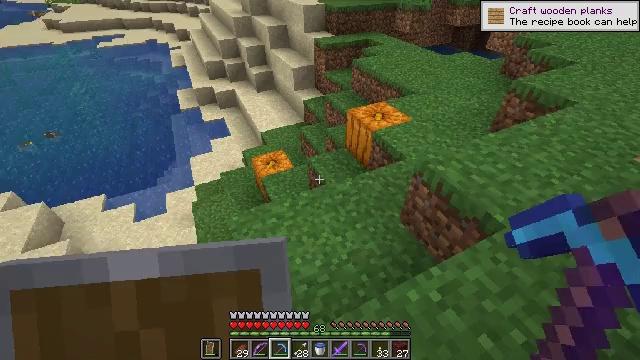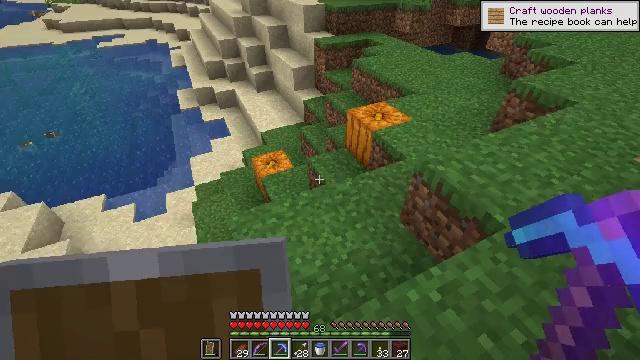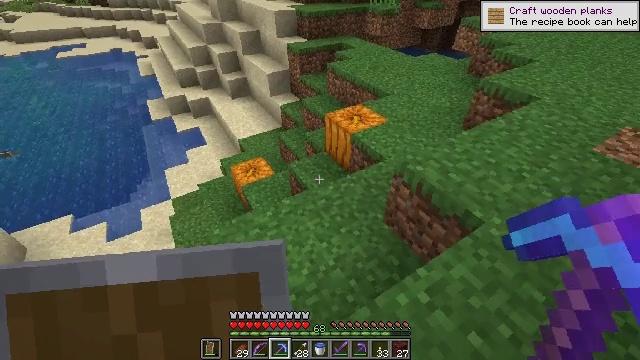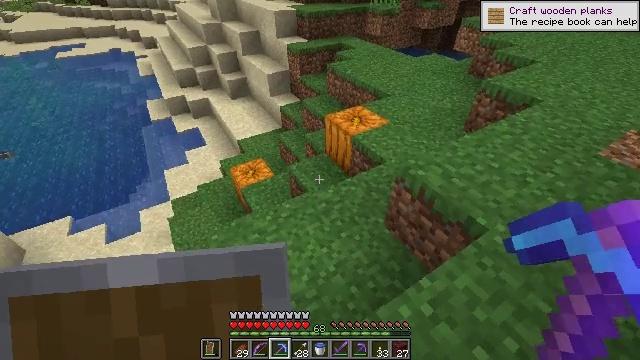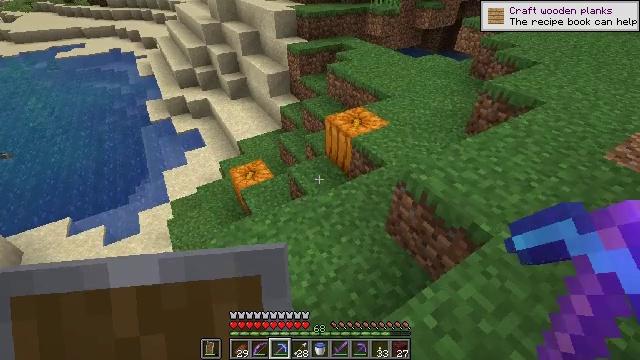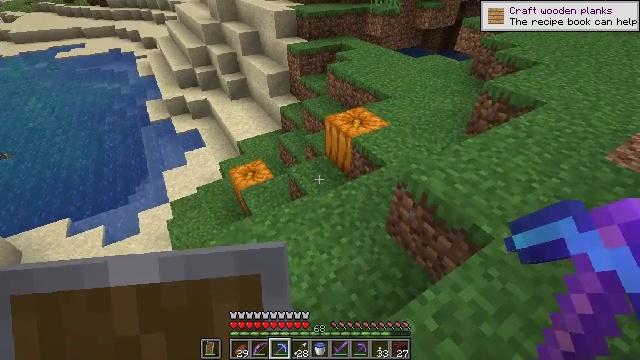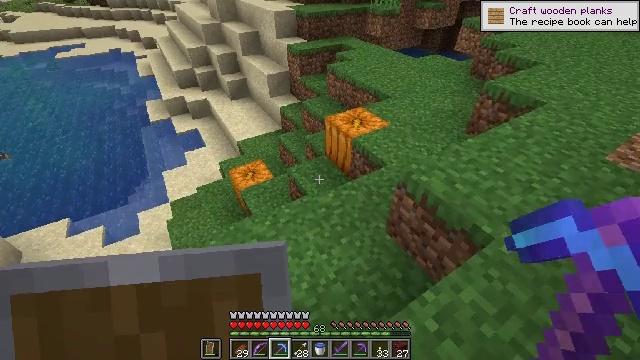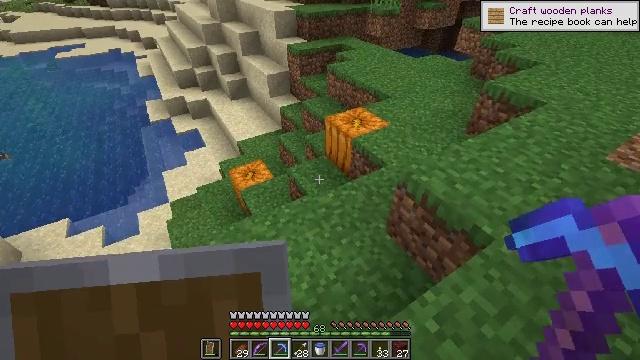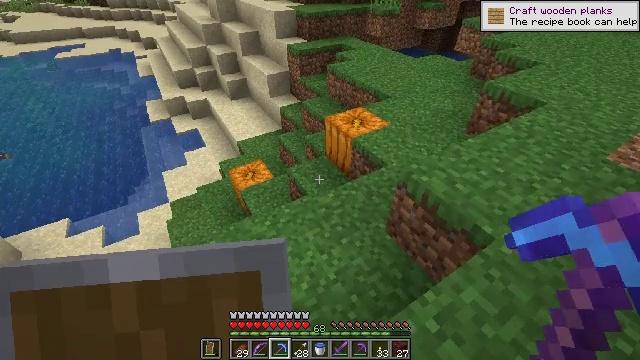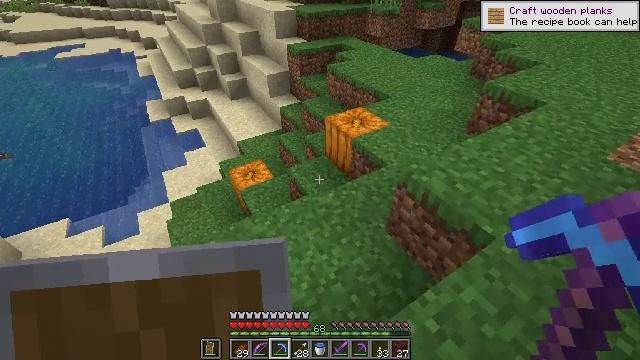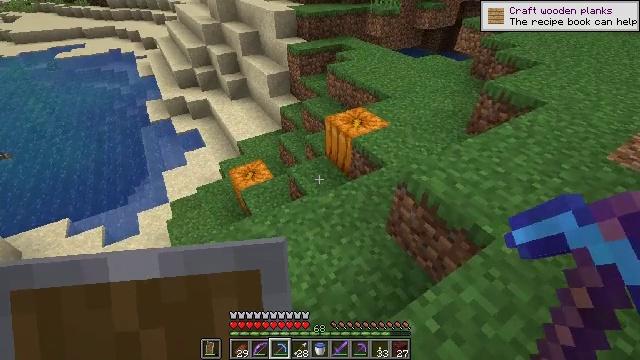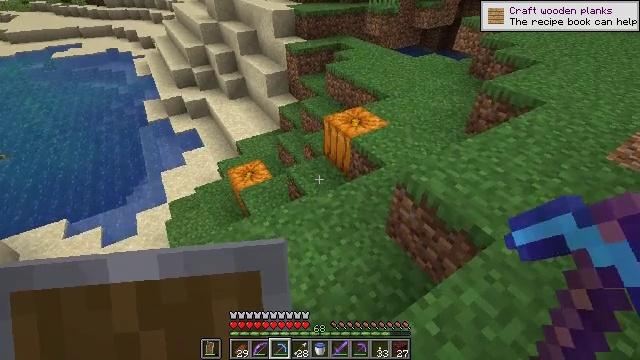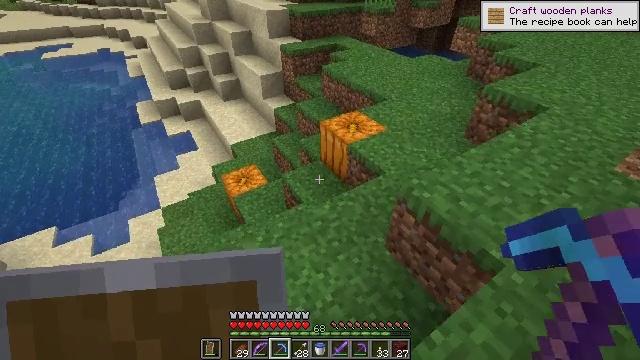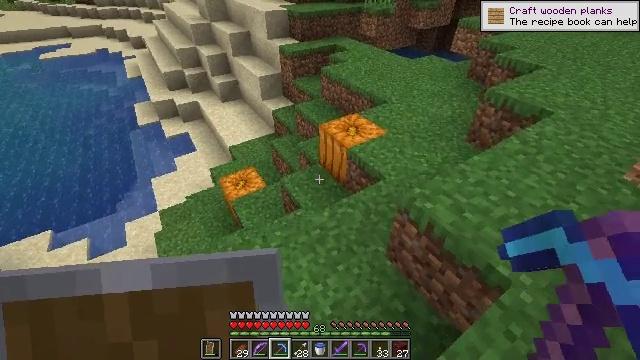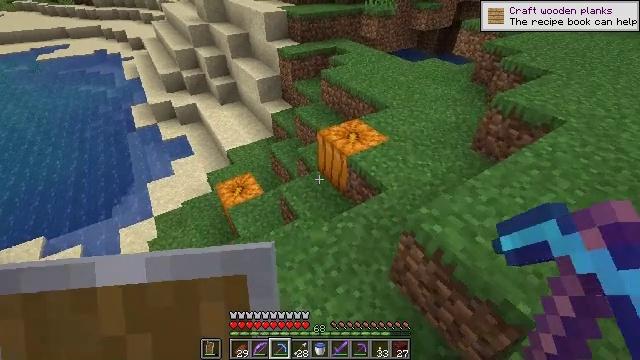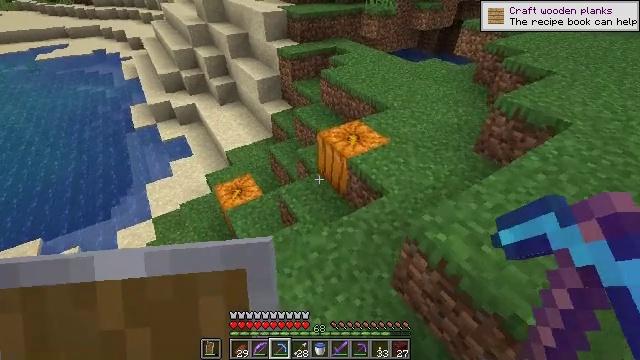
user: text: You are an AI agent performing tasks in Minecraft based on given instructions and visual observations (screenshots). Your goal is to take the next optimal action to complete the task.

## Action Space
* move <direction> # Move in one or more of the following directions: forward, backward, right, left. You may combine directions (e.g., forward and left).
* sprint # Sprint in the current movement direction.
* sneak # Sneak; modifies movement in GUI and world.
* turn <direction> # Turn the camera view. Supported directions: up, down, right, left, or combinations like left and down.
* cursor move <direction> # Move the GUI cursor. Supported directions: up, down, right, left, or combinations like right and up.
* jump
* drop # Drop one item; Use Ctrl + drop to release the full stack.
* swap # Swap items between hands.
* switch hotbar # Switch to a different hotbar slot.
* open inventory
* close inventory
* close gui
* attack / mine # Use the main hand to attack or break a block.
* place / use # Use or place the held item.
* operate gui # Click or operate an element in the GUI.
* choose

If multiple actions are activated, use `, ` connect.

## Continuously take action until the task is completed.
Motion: motion action
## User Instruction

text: Mine the pumpkin from the ground.
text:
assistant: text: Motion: no_op
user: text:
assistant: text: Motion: move forward, turn right
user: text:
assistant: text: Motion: no_op
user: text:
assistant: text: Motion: no_op
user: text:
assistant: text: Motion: no_op
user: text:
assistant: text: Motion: no_op
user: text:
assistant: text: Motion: no_op
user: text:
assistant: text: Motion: no_op
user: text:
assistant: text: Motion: no_op
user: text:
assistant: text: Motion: no_op
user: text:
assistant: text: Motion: move forward
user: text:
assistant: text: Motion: move forward
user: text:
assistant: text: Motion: move forward
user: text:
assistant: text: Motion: move forward
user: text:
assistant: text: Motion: move forward
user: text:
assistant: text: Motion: move forward
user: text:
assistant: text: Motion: move forward
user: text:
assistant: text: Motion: move forward
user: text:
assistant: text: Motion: move forward
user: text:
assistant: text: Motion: move forward
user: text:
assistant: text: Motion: move forward
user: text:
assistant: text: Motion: move forward
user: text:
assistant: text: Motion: move forward
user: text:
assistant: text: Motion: move forward and move left, turn right
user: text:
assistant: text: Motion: move forward and move left, turn right and down
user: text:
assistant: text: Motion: move forward and move left, turn right and down
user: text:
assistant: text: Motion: move forward and move left, turn right
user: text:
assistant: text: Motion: move forward and move left, turn right
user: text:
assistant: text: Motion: move forward, turn right
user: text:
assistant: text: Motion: turn right